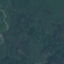
Land use / land cover class: Forest